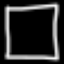
Label: square